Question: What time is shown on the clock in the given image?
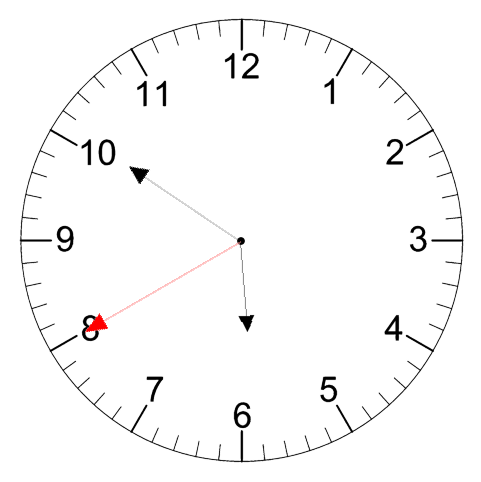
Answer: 05:50:40